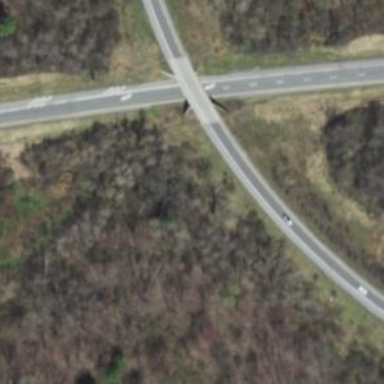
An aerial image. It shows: Bridge over expressway of trunk_link highway.